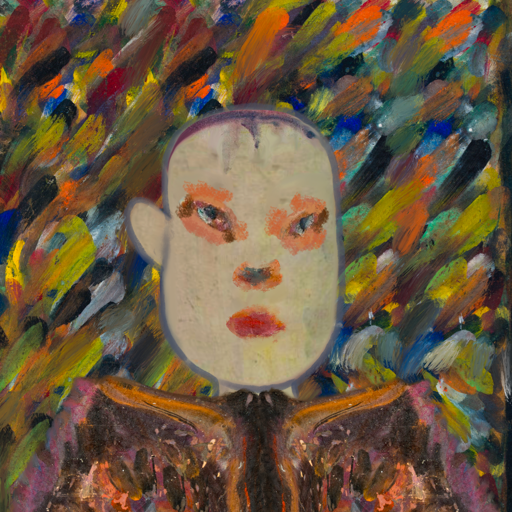
Background: An_Impression, Head And Neck Front: Hill_Girl, Face Front: Boggyland, Bust: Gypsy_Queen, Hair Front: Blank, Head Accessory: Blank, Second Necklace: Blank, Necklace: Blank, Baby: Blank